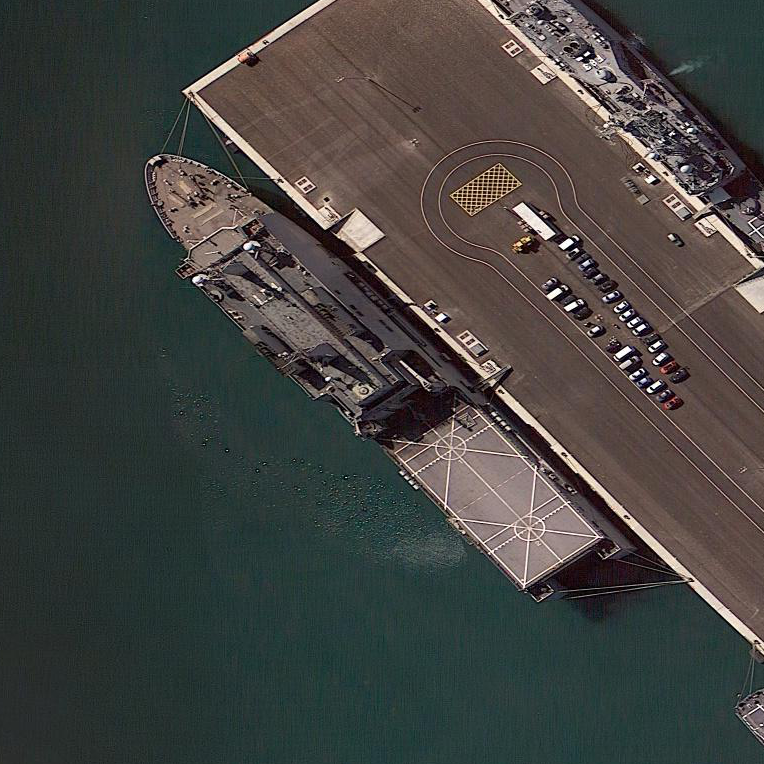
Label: combat